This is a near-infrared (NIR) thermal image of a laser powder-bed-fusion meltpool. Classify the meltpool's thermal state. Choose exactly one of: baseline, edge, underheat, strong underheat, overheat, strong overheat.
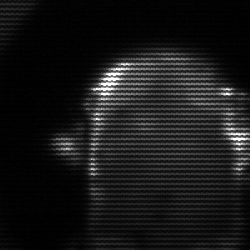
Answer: baseline